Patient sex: M
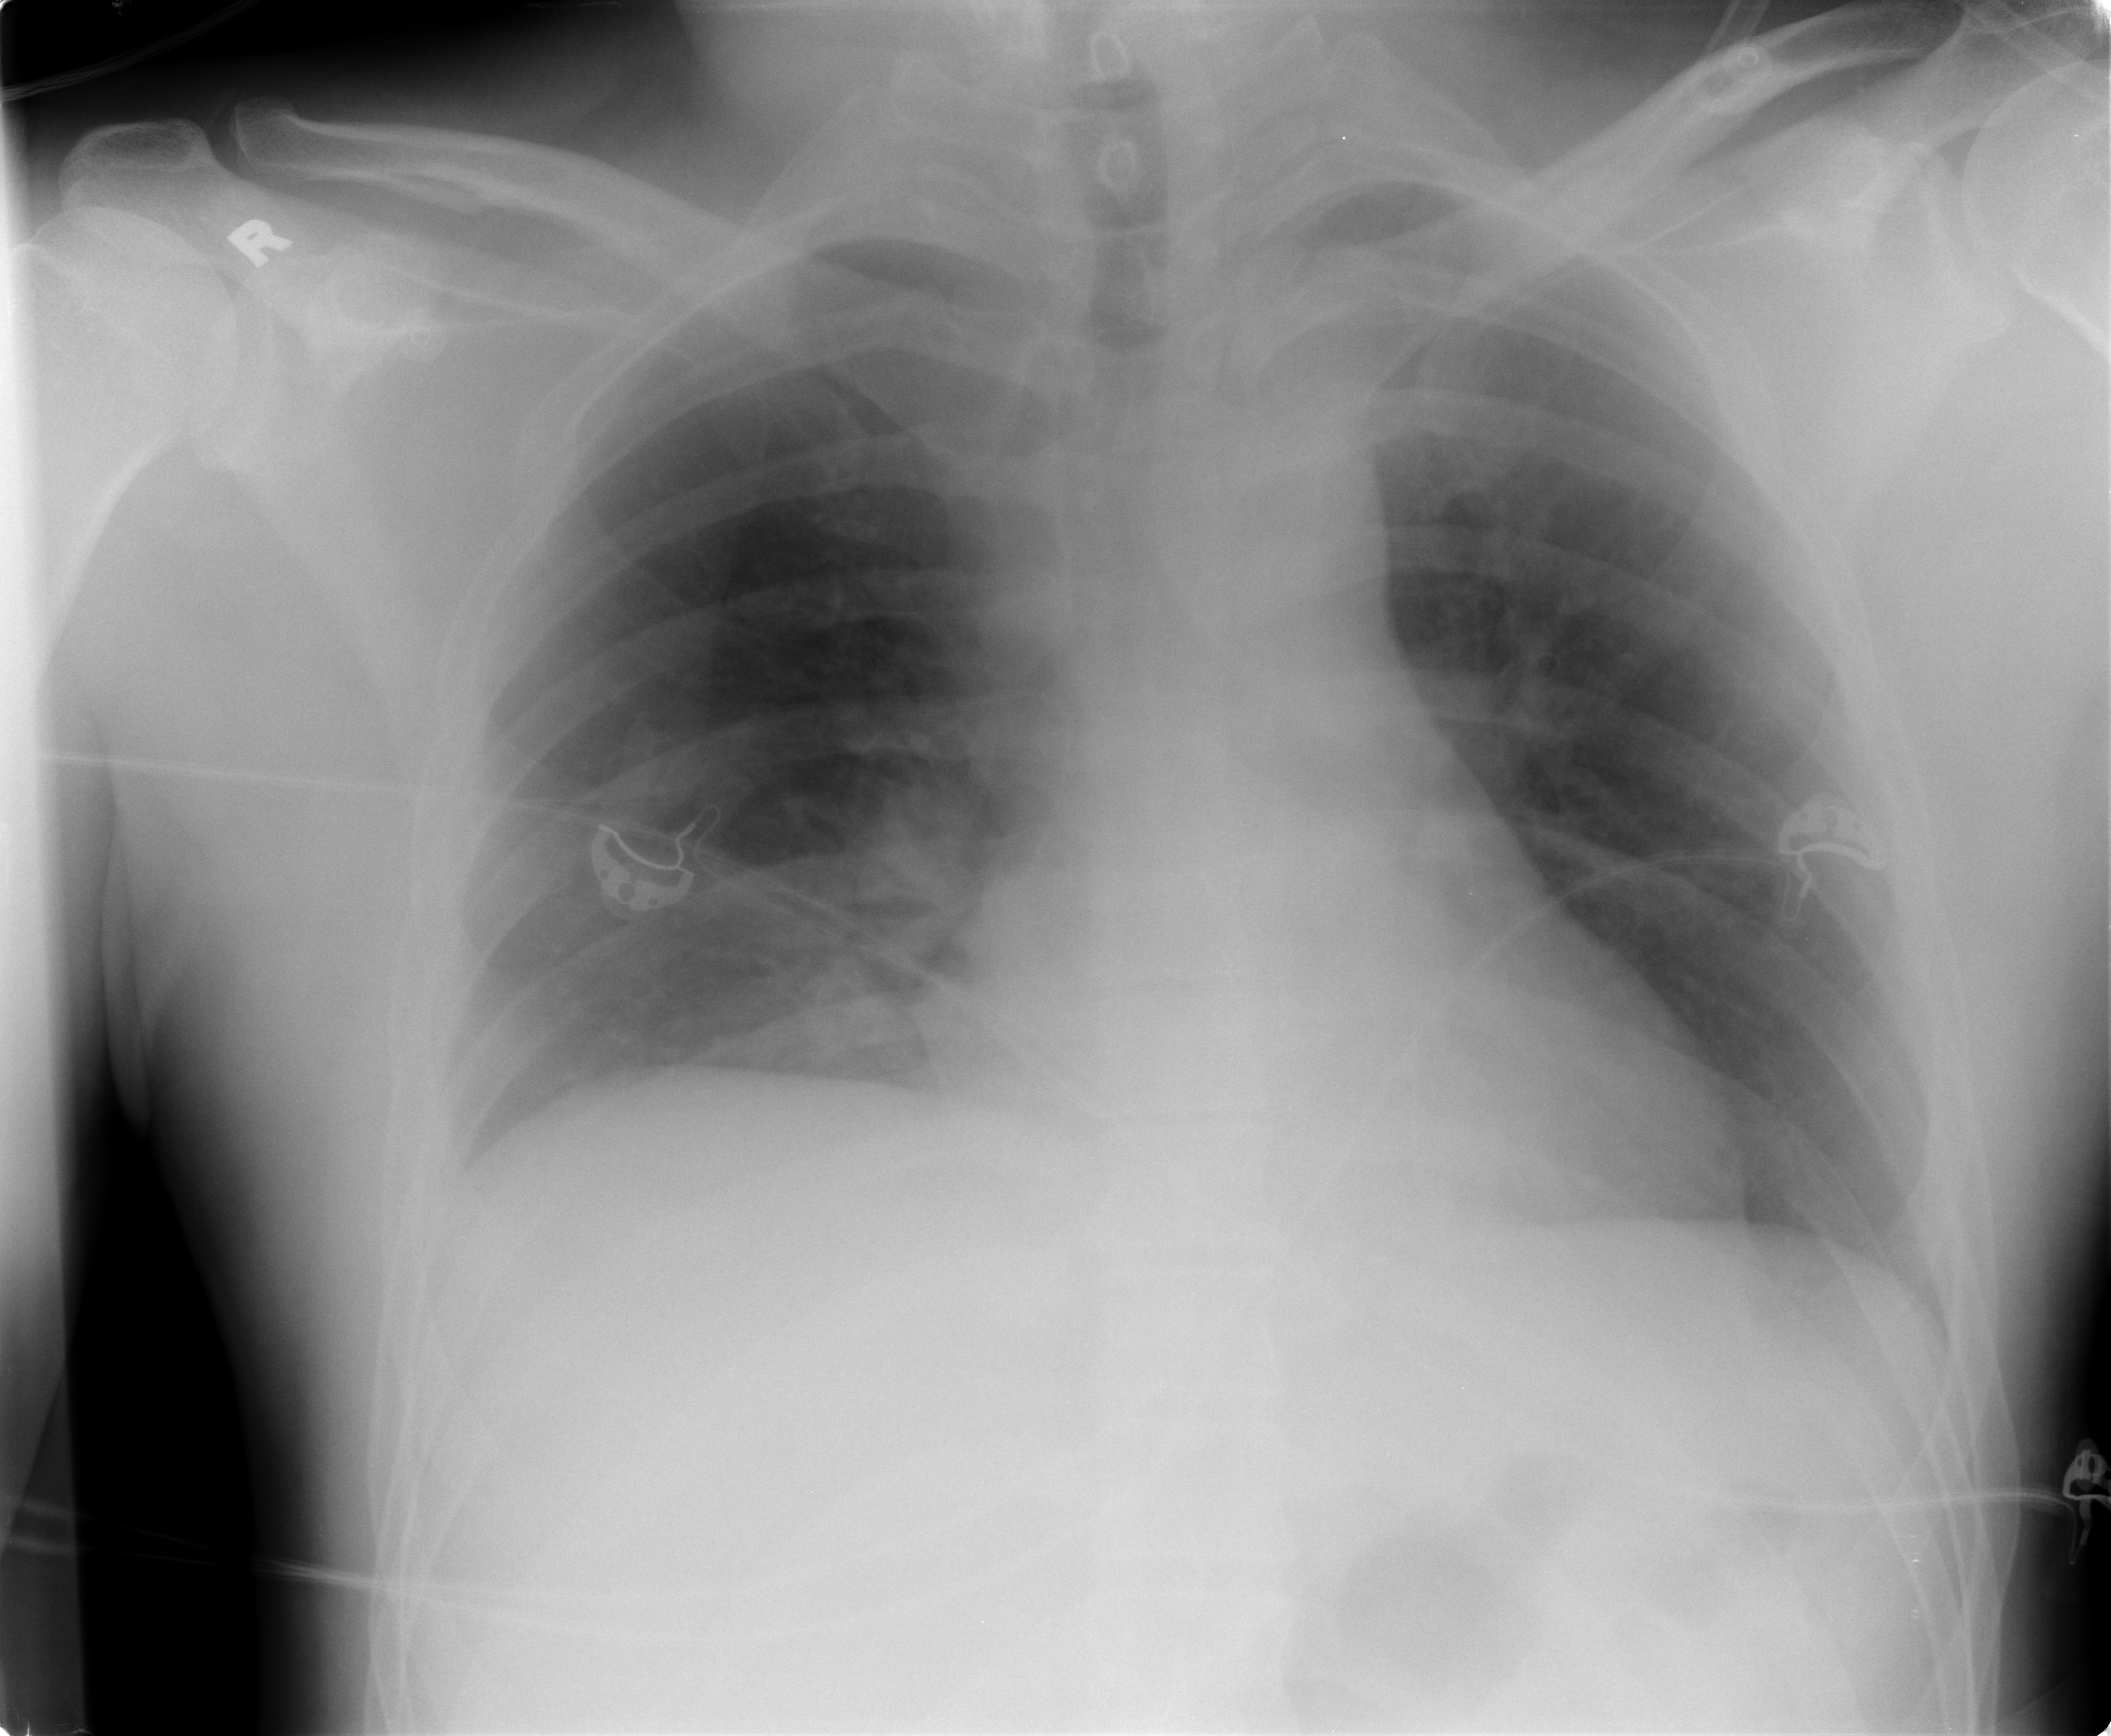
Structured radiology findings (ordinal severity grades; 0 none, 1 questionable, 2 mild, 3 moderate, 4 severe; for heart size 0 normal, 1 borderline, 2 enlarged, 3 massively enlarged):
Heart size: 0
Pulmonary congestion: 0
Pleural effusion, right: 0
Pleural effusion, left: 0
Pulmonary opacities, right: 2
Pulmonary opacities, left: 0
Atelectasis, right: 2
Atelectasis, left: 0